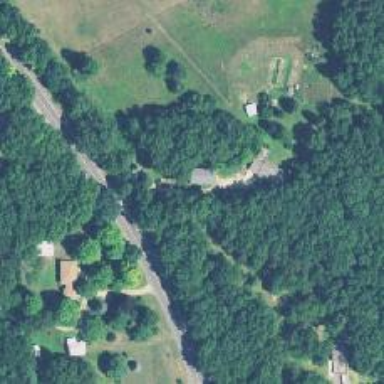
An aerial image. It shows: Driveway.